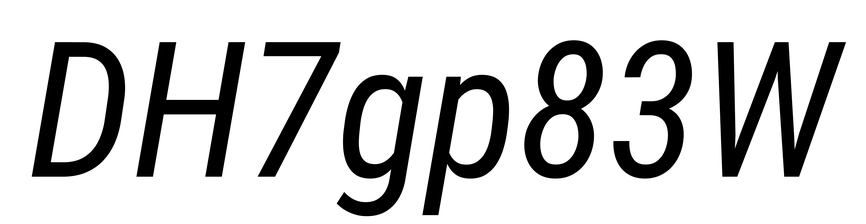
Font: Roboto-Italic_Condensed_Italic